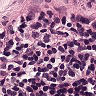
Metastatic tissue present: no